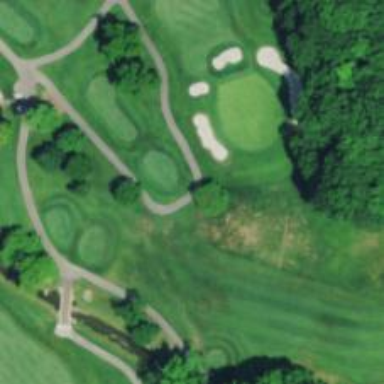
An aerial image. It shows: Service road used as golf cart path.